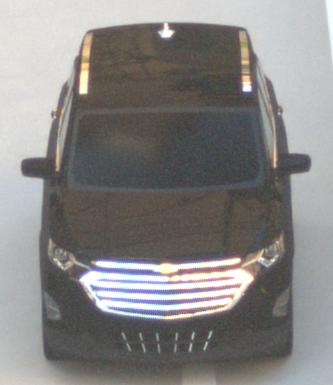
Make: Chevrolet
Model: Equinox
Detailed model: Gen. 2
Model produced from: 2015
Model produced until: 2017
Doors: 5
Color: black
Road condition: dry road
Daytime: morning or afternoon
Contrast: low contrast